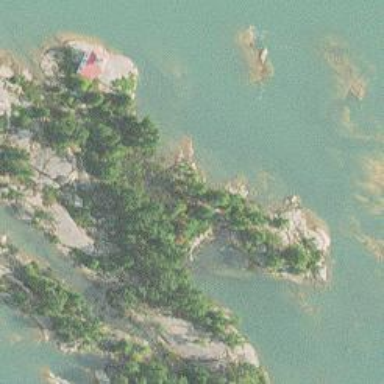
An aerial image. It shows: Lighthouse.